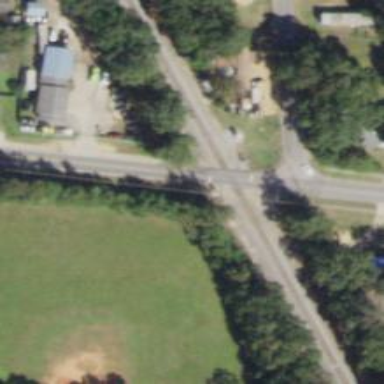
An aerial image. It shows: Level crossing with lights on the railway.